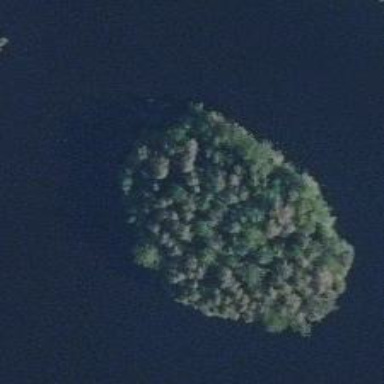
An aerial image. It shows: Islet.